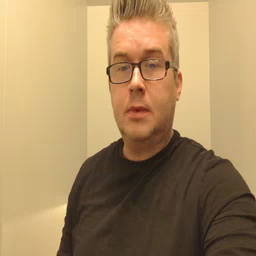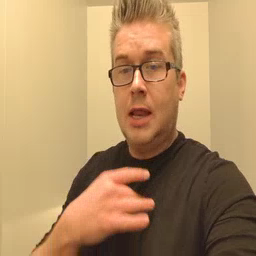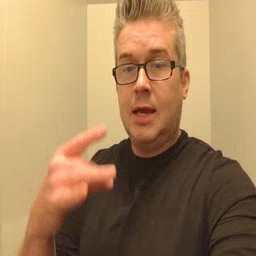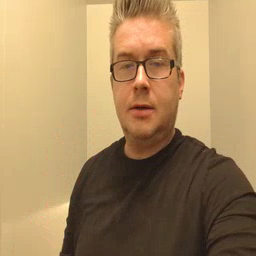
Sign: like